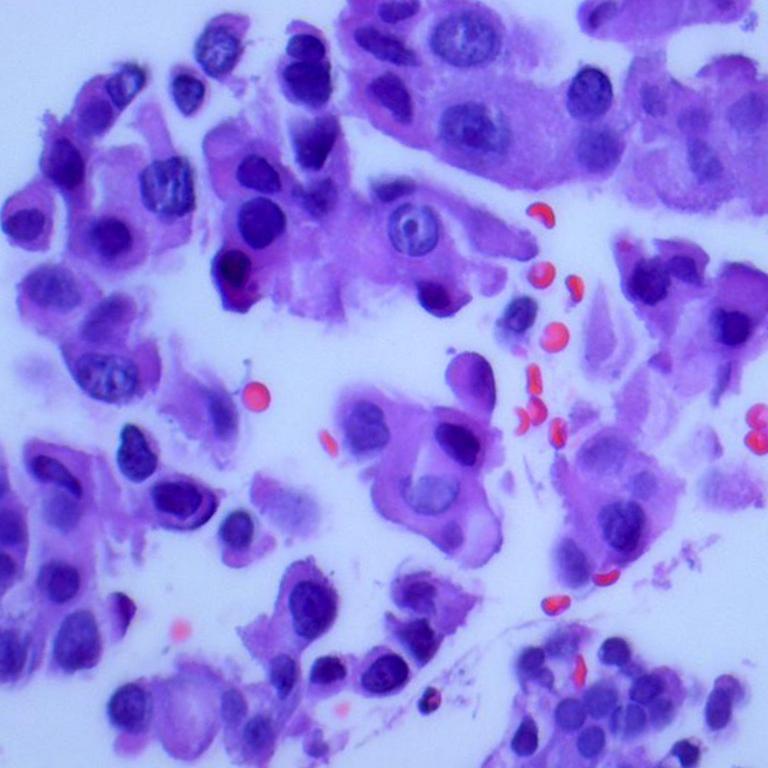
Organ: lung
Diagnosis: adenocarcinomas